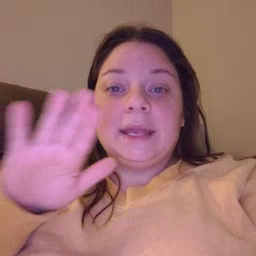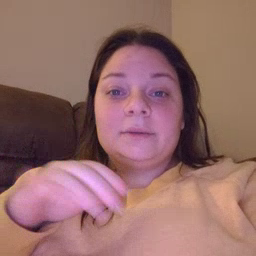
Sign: clean